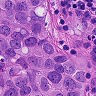
Metastatic tissue present: yes